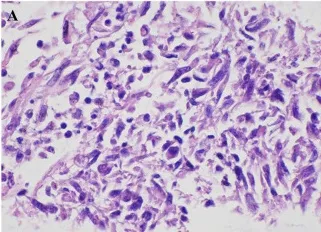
A 24-year-old man was diagnosed with a primary urachal leiomyosarcoma. Microscopic view showed irregular intersecting bundles of spindle cells with mild cell pleomorphism (A), HE x 600), which indicating a well differentiated leiomyosarcoma.
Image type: pathology (h&e)